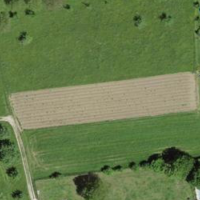
EUNIS habitat code: 25
Species observed at this site:
Centaurea scabiosa